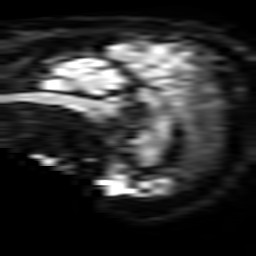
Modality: TRACE
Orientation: sagittal
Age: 75
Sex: male
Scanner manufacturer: philips
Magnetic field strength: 3 T
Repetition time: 4.363 s
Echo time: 0.06165 s